Fundus camera: zeiss
Shooting center: fovea
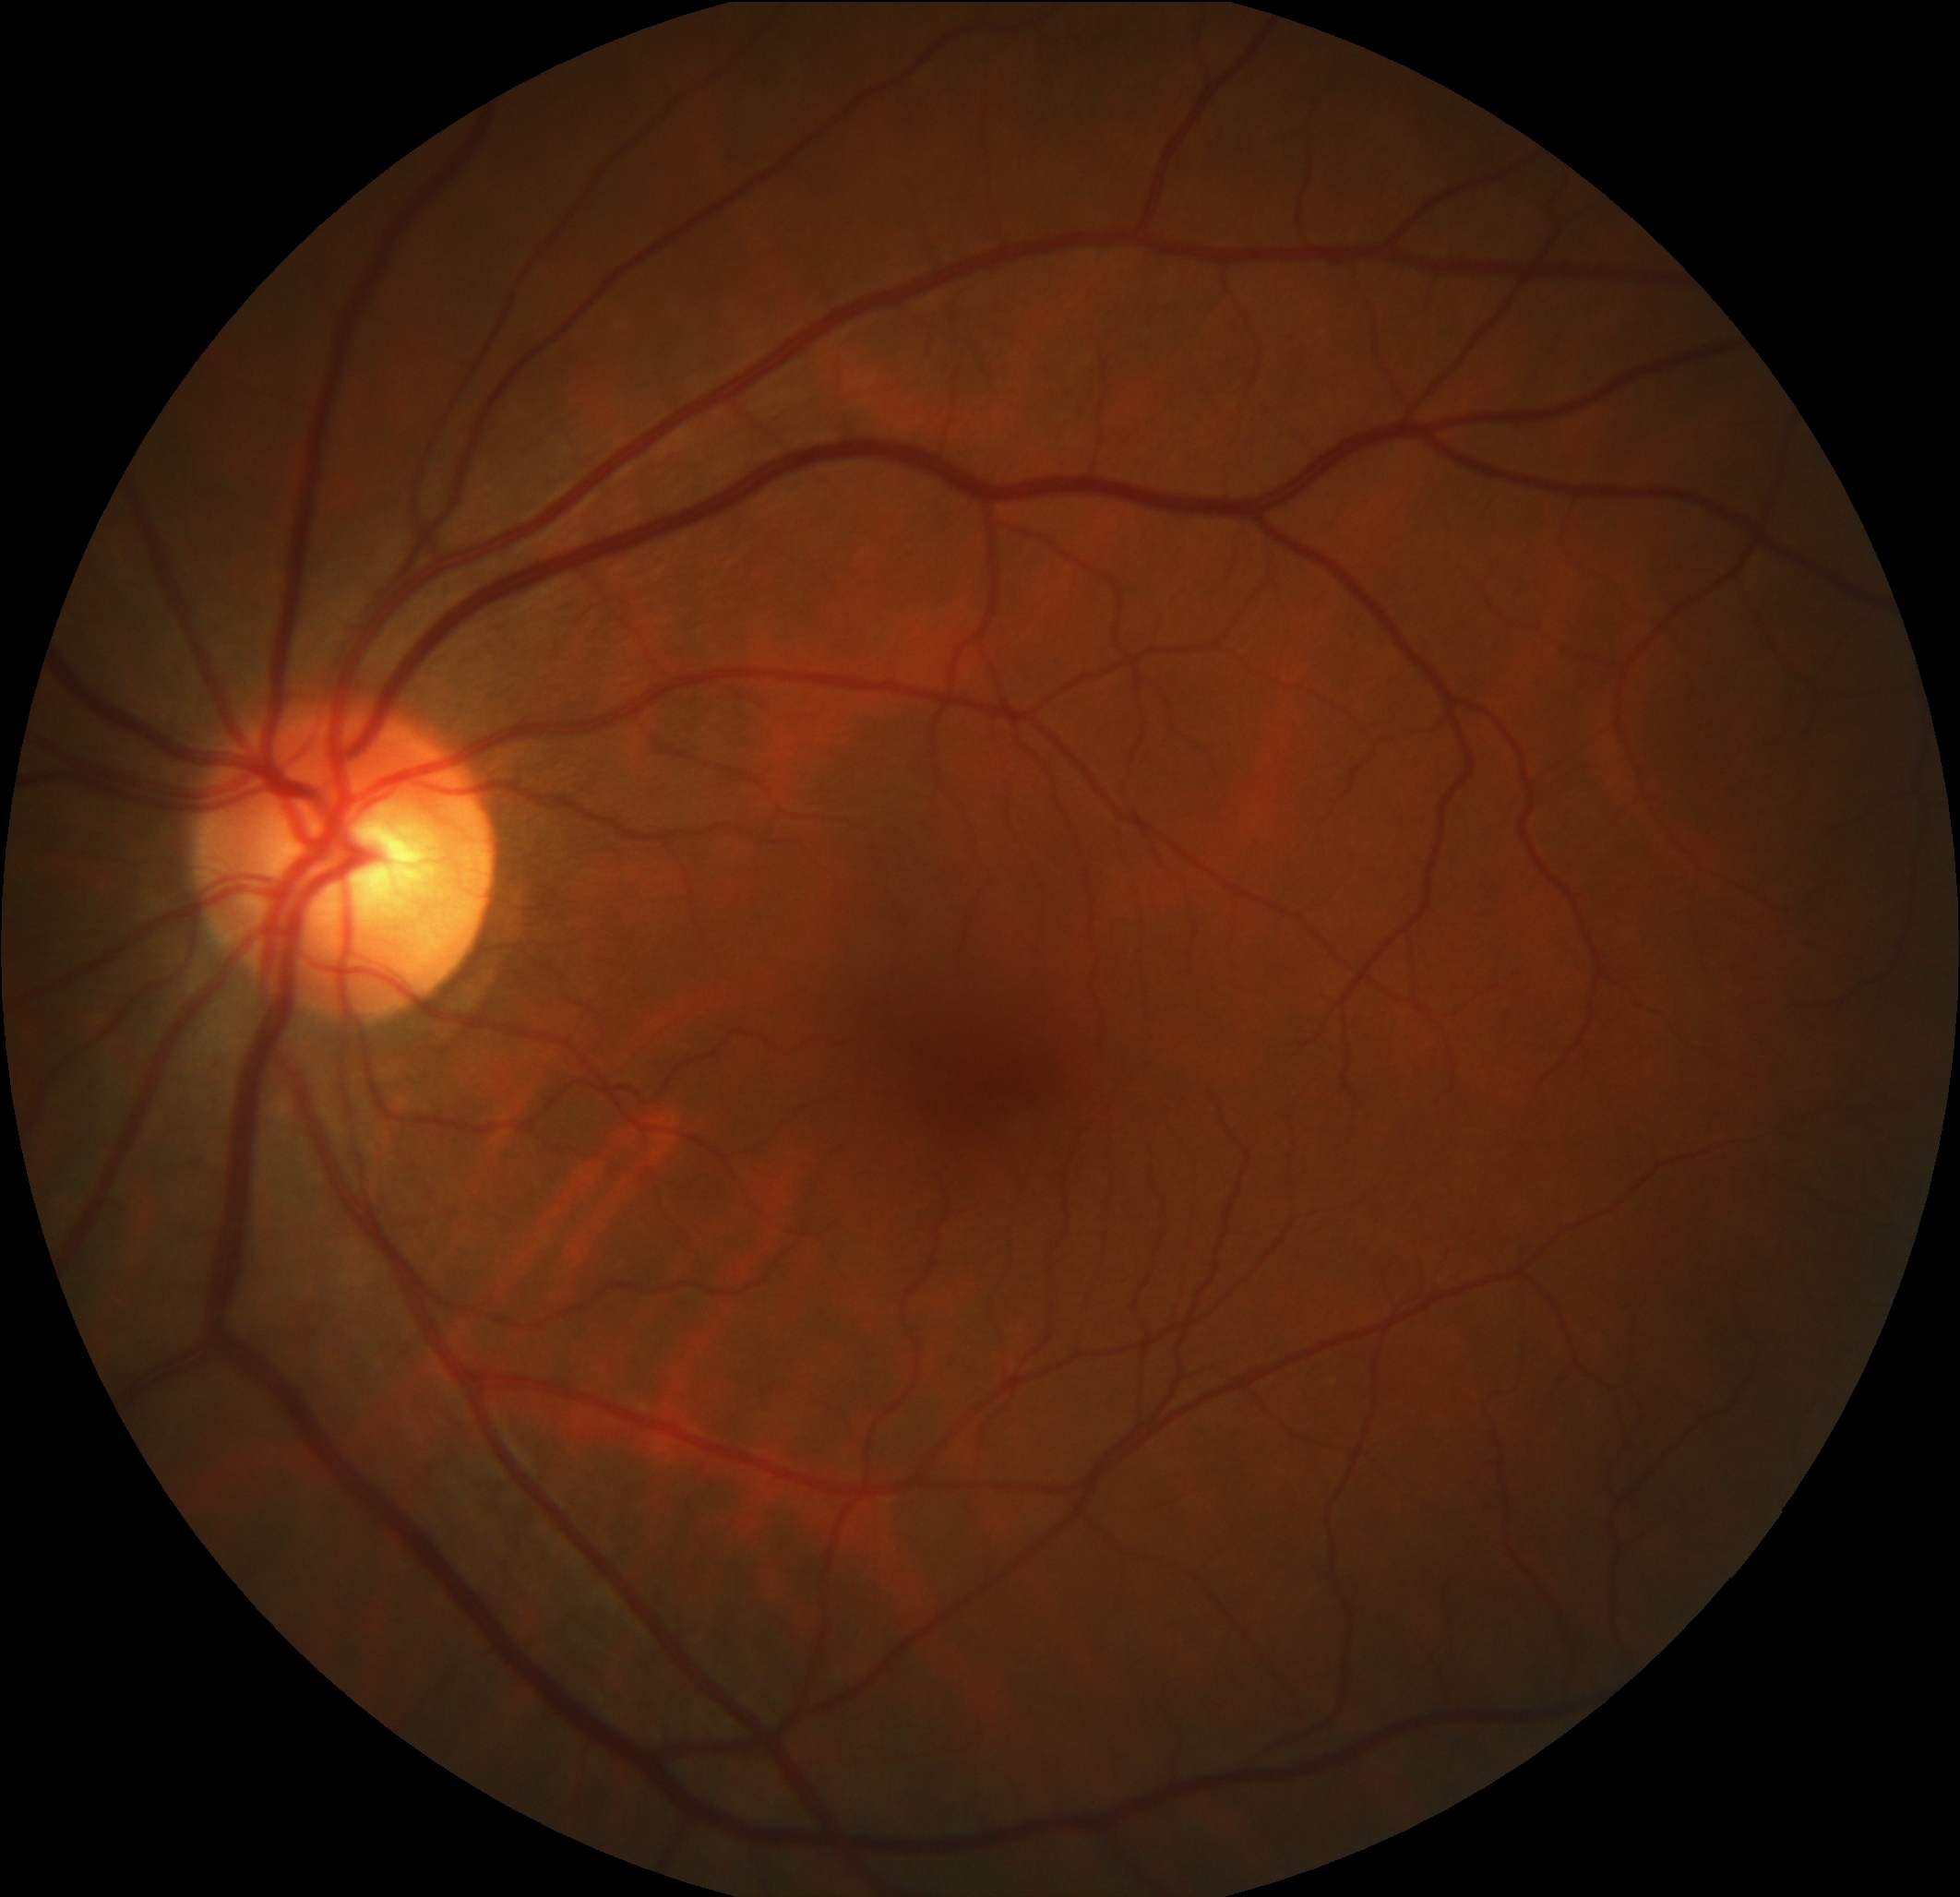
Pathologic myopia: no
Patchy retinal atrophy: absent
Retinal detachment: absent